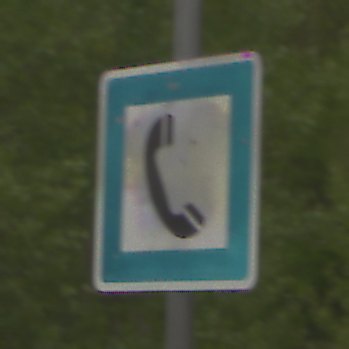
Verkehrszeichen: Fernsprecher
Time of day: MorningAfternoon
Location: Outdoor (Nature)
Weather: Overcast
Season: NotSpecified
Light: Natural